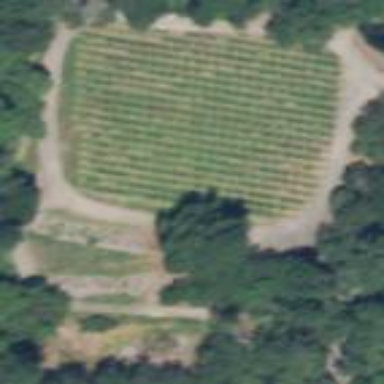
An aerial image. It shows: Vineyard with grape crops.